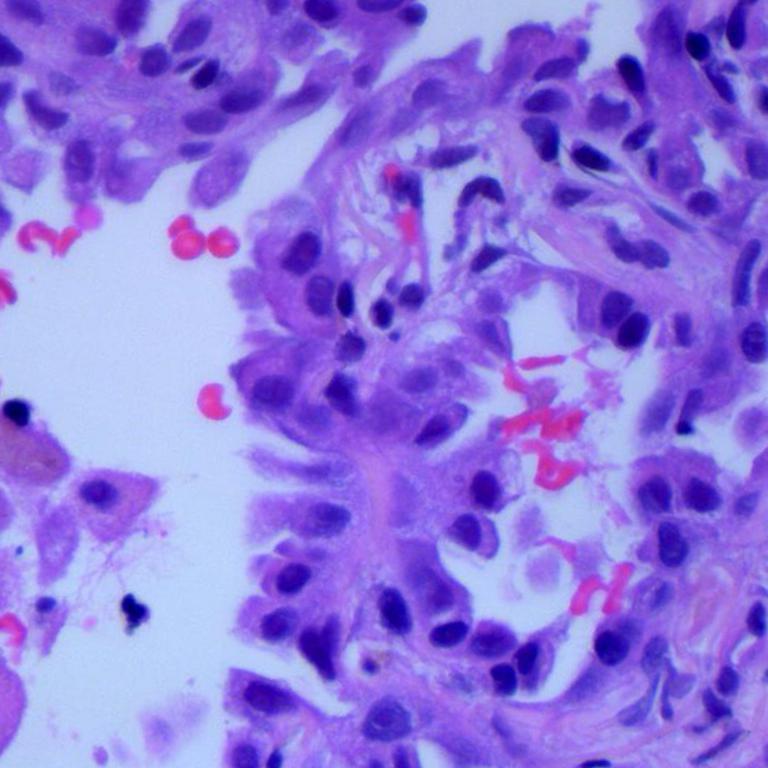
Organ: lung
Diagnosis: adenocarcinomas